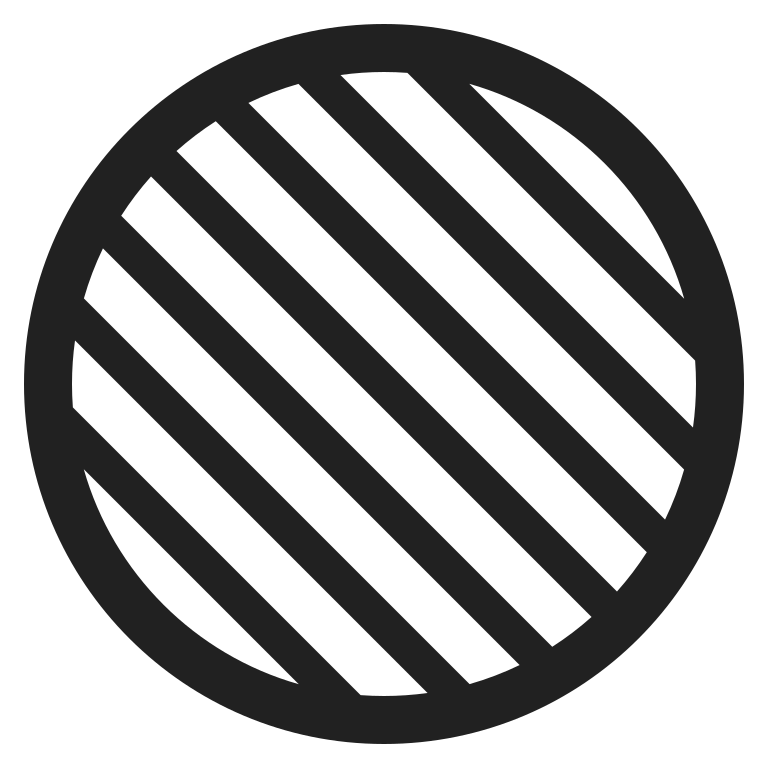
blue circle high contrast